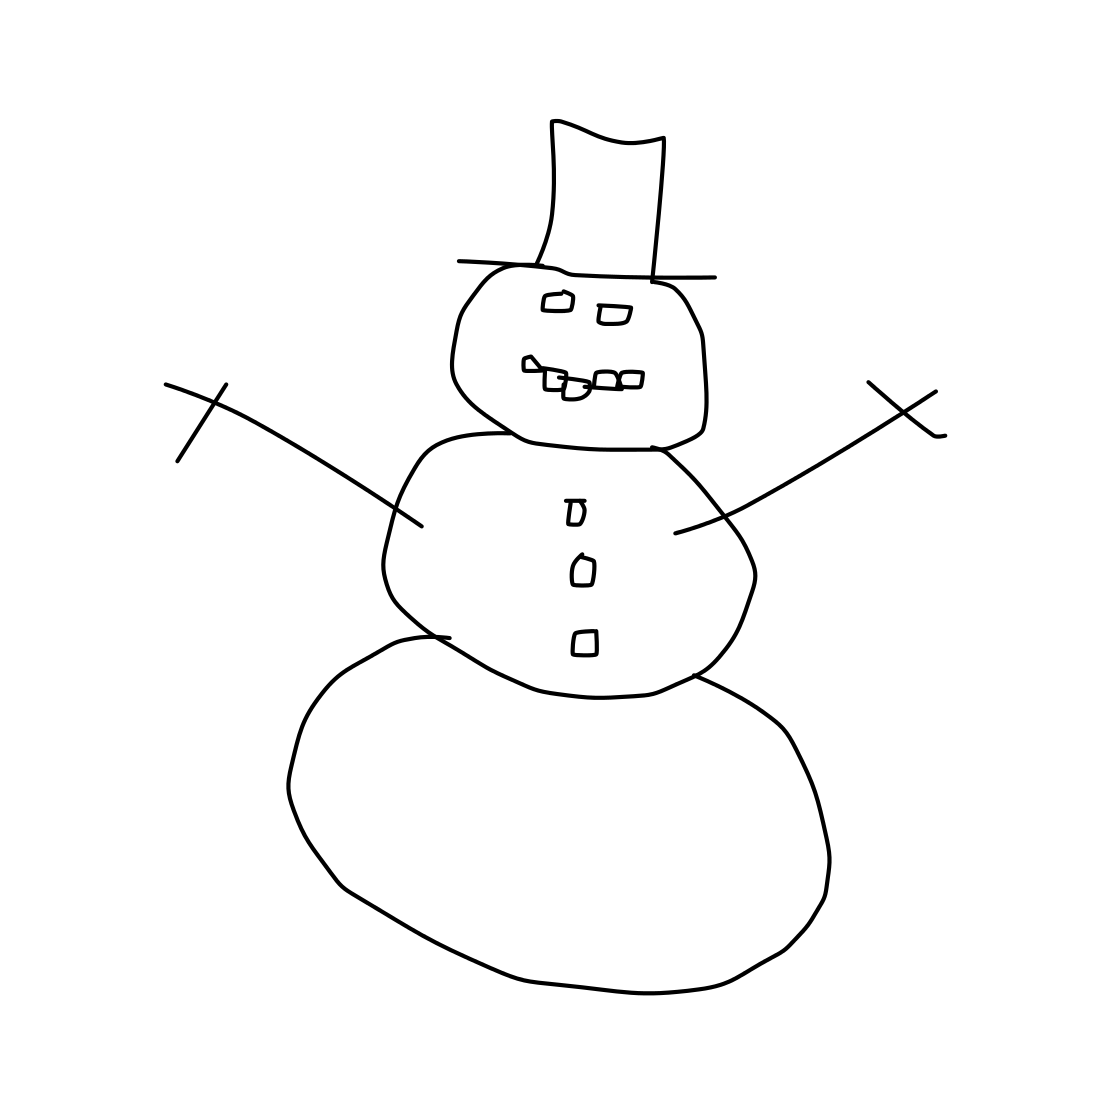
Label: snowman